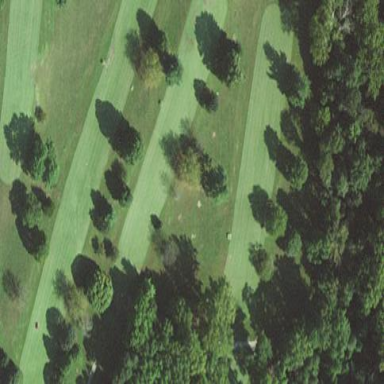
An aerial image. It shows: Golf fairway surrounded by grass.